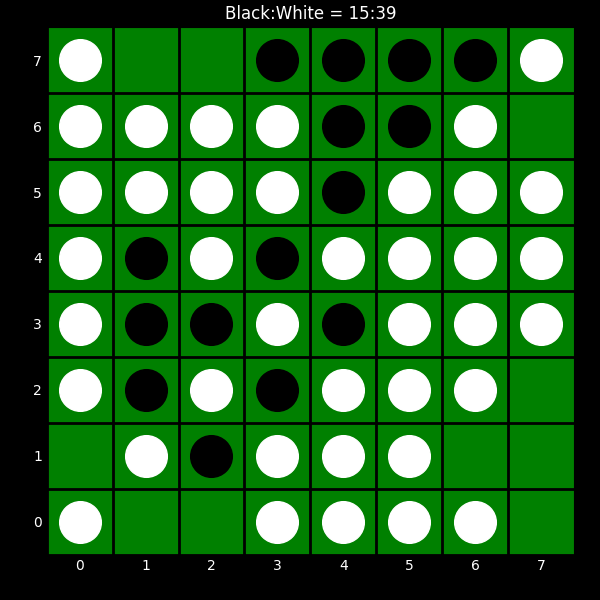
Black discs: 15
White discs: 39